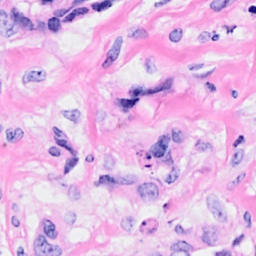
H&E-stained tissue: Breast